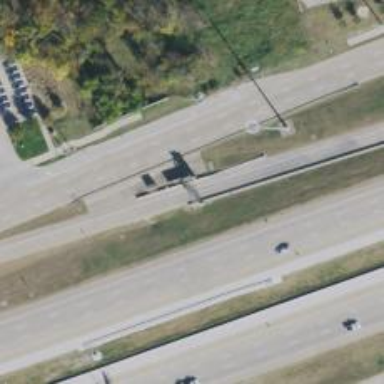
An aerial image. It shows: Toll gantry on the road.